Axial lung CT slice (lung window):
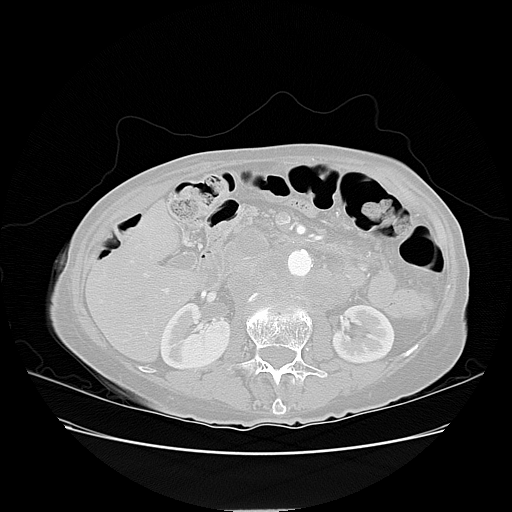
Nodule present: no